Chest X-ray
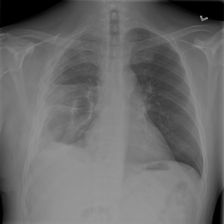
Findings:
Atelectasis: positive
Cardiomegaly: negative
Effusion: negative
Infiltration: negative
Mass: negative
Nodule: negative
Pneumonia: negative
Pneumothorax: negative
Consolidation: negative
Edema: negative
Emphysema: negative
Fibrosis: negative
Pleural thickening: positive
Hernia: negative